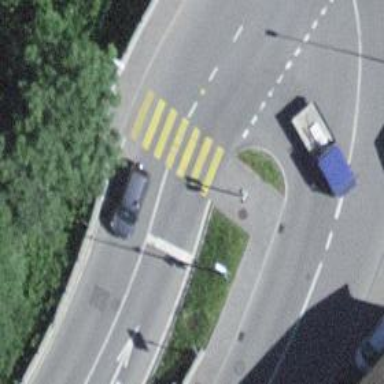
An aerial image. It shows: Uncontrolled road crossing with markings.